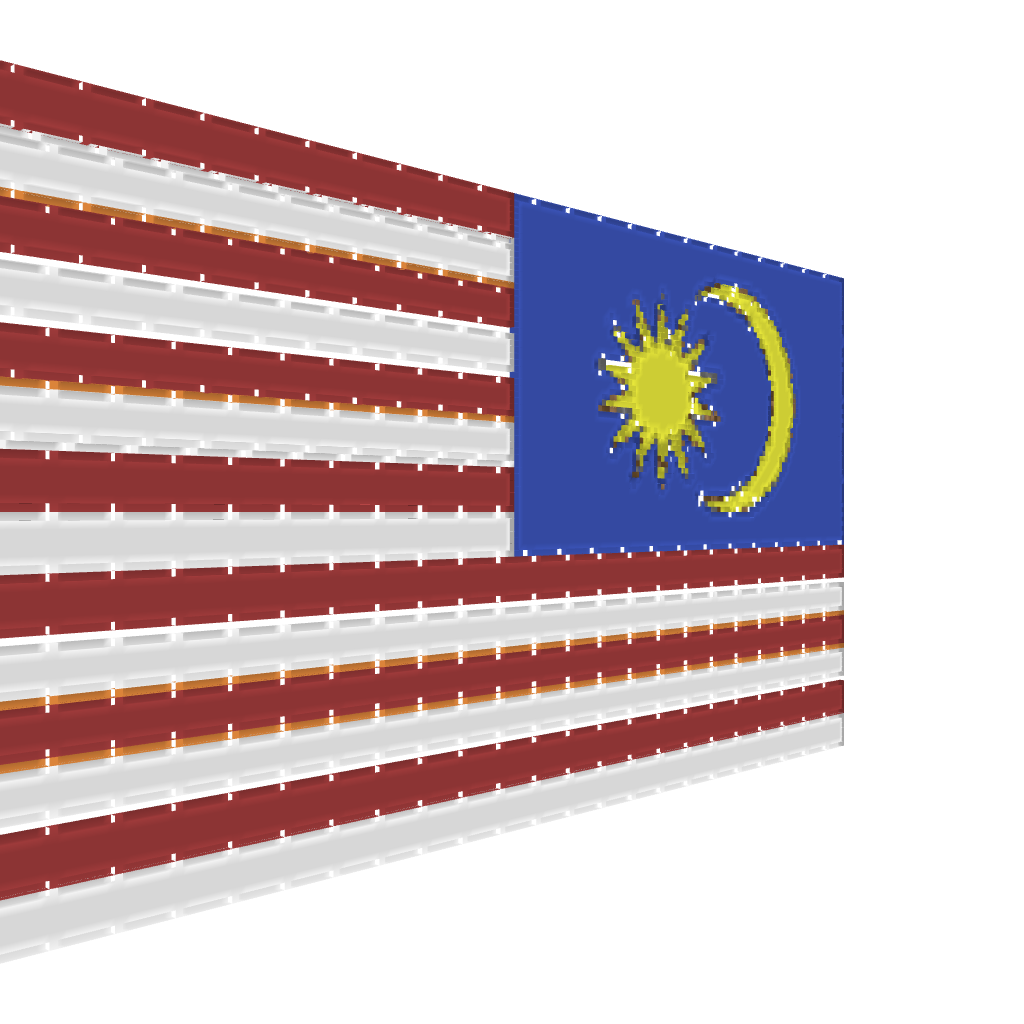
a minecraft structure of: Malaysia Flag bad low quality